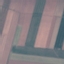
Land use / land cover class: AnnualCrop